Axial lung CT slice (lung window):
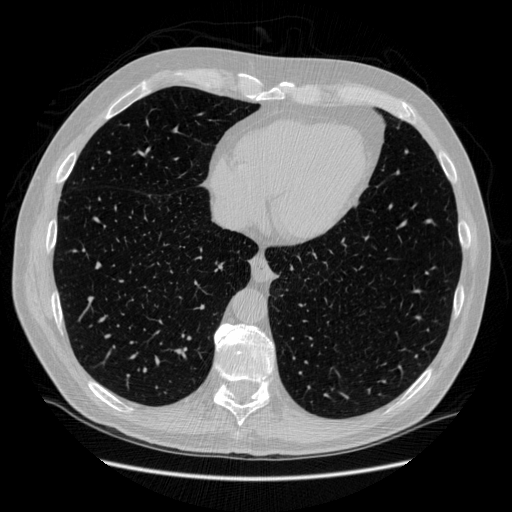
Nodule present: no